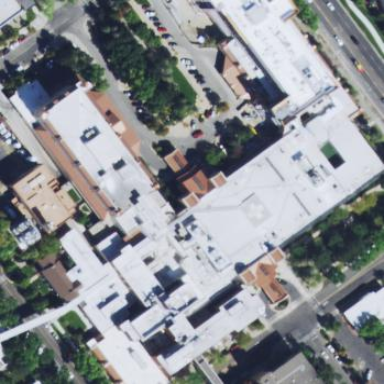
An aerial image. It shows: Hospital building.